Очень густой туман состоит из большого числа капелек, двигающихся с пренебрежимо малой скоростью. Если одна из капель начинает падать, то она будет поглощать все маленькие капли на своём пути (см. рисунок). Оказалось, что эта растущая капля (которую можно считать сферической) падает с постоянным ускорением даже несмотря на наличие силы сопротивления воздуха, пропорциональной площади капли, а также квадрату её скорости.
Чему равно максимально возможное значение ускорения такого движения?
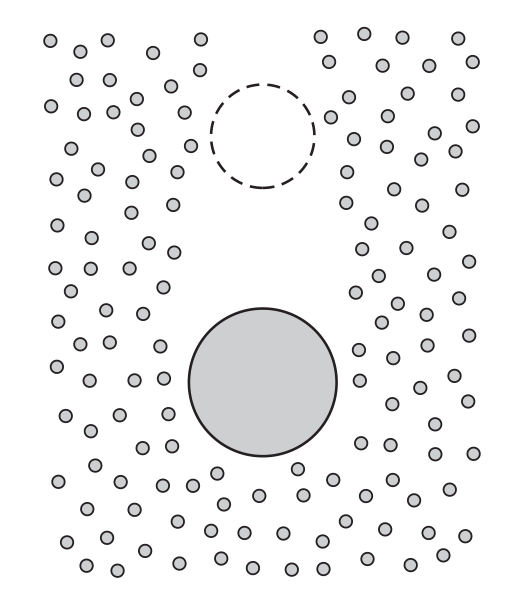
Ответ: $g/7$
Темы:
T, ★, Механика, Динамика, Вязкое трение, 200 задач, Движение с переменной массой